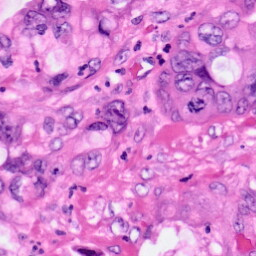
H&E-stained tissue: Pancreatic